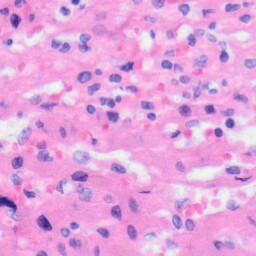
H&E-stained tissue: Liver